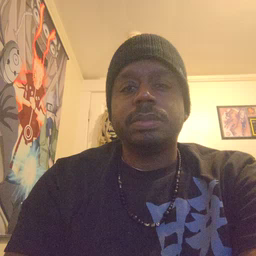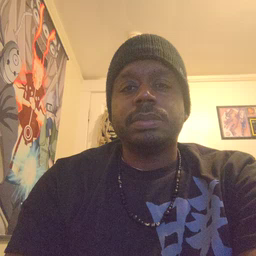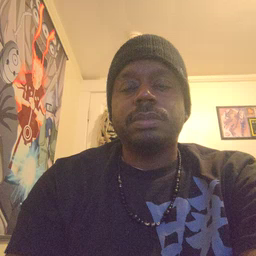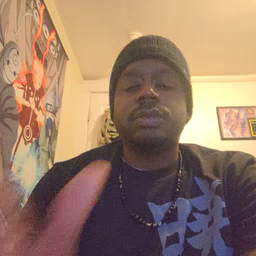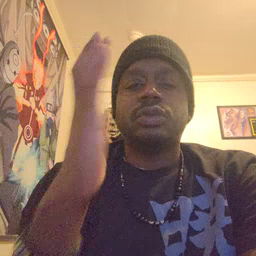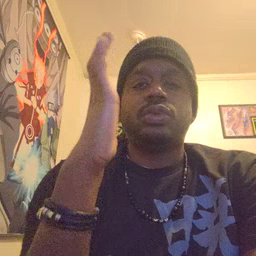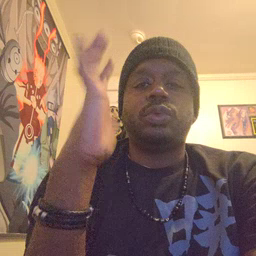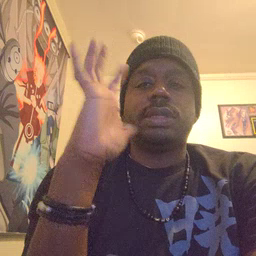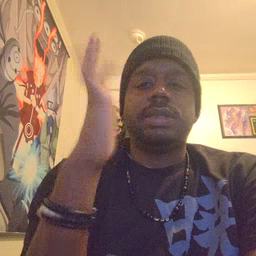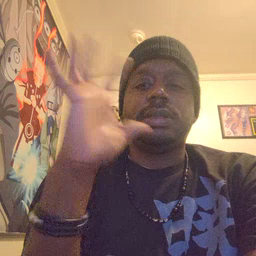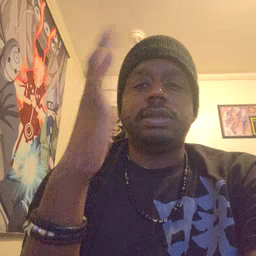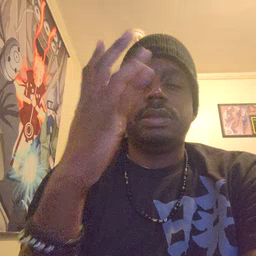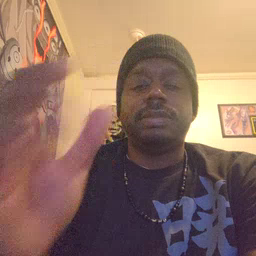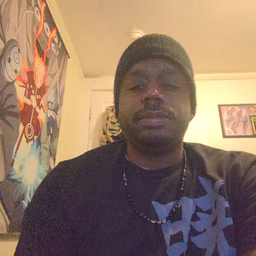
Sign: tree